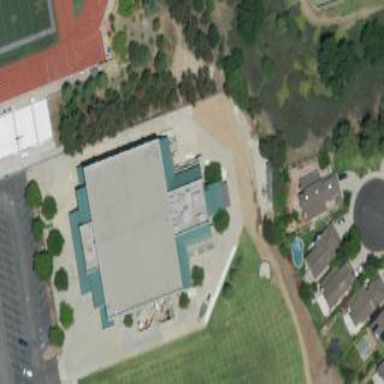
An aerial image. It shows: Building that is sports hall.